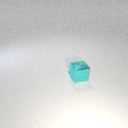
small cyan metal cube